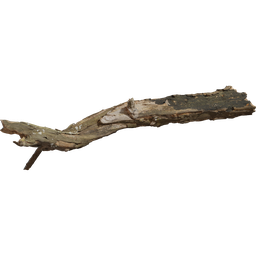
Label: nature